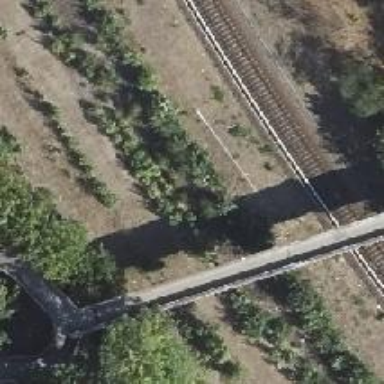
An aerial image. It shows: Abandoned railway with historical significance.